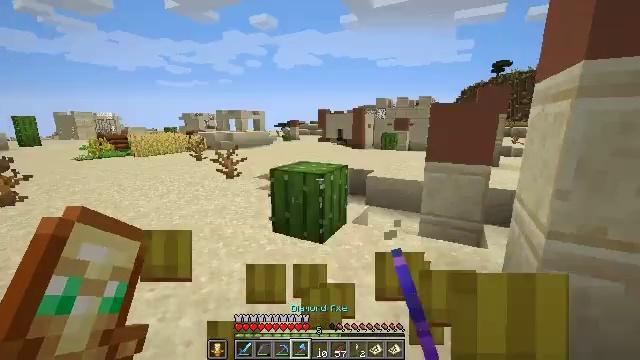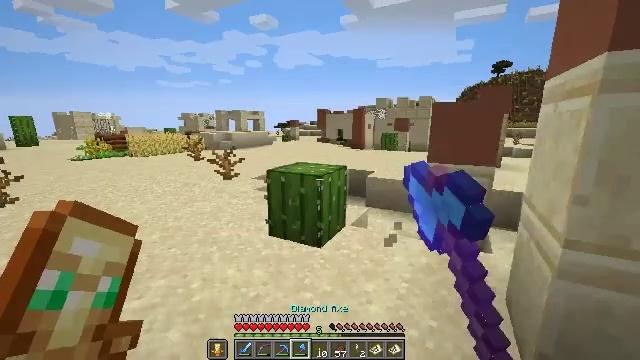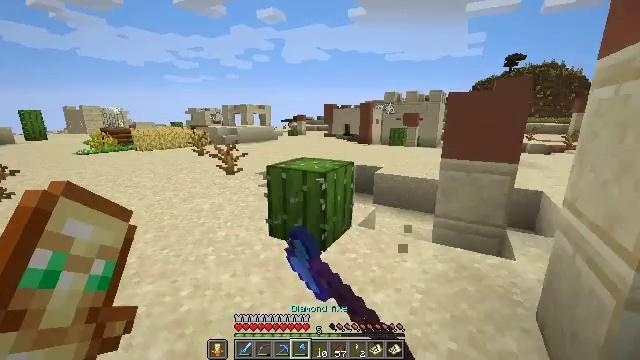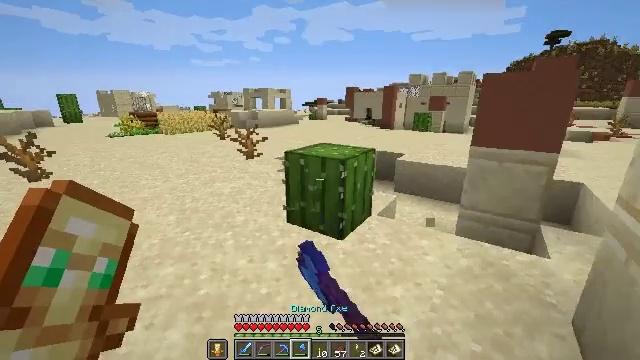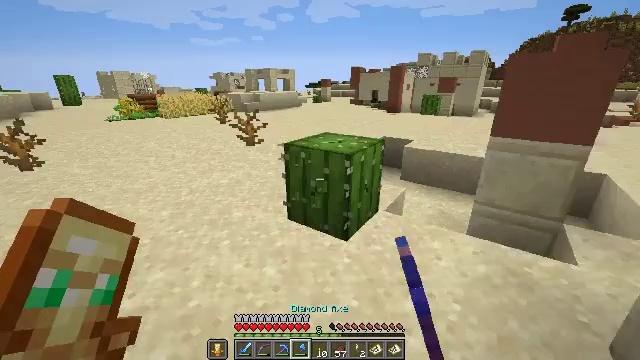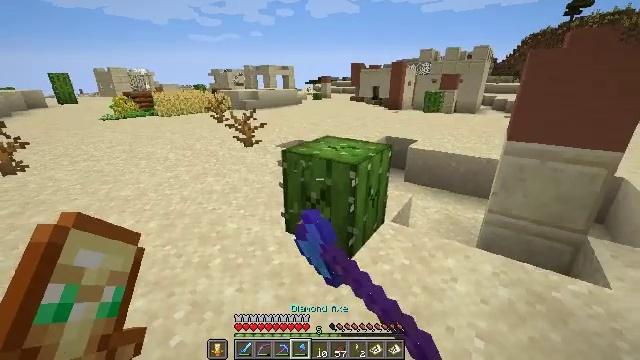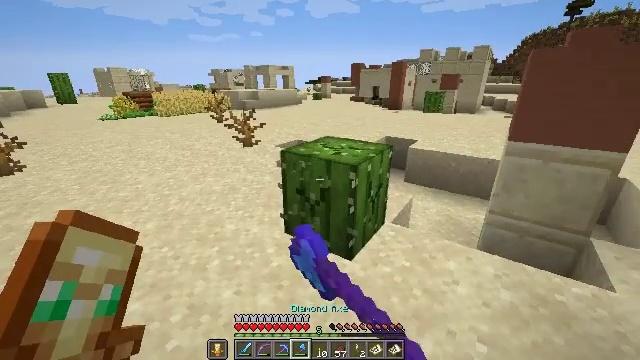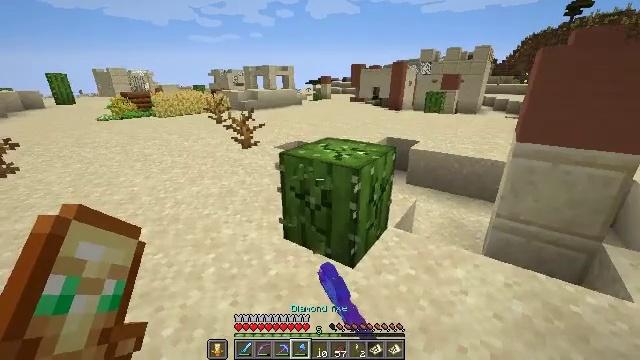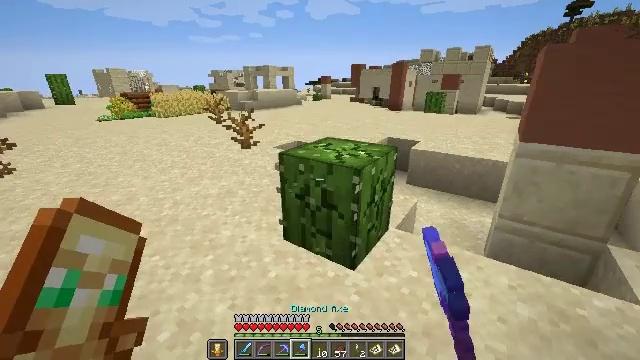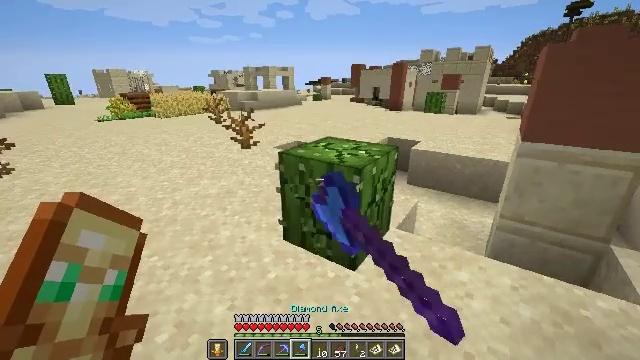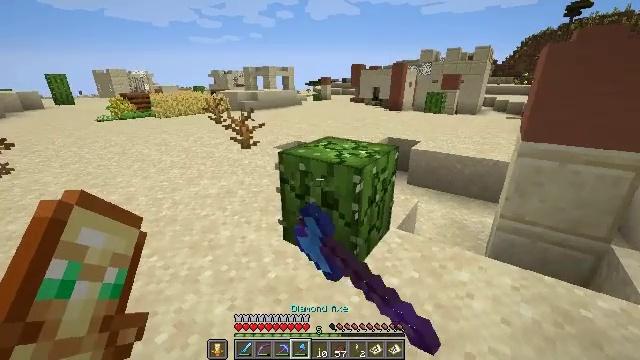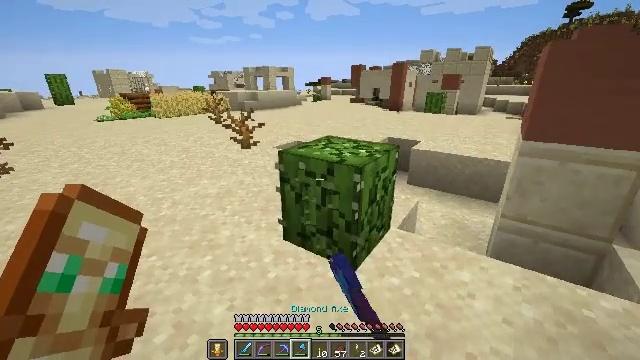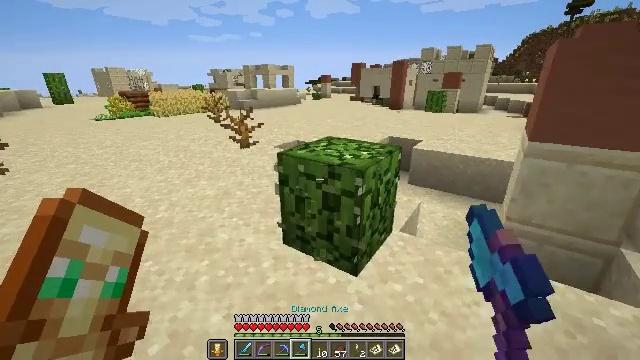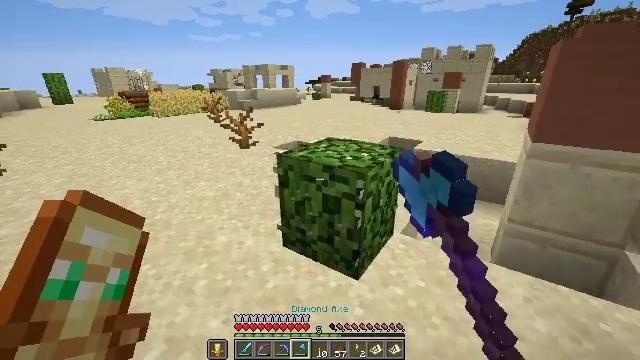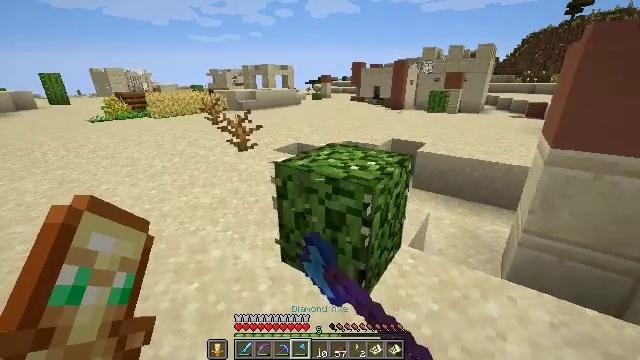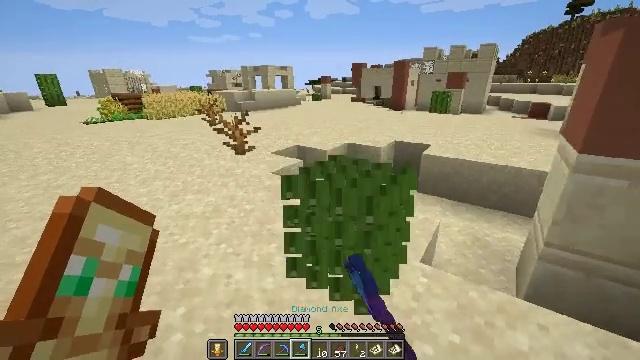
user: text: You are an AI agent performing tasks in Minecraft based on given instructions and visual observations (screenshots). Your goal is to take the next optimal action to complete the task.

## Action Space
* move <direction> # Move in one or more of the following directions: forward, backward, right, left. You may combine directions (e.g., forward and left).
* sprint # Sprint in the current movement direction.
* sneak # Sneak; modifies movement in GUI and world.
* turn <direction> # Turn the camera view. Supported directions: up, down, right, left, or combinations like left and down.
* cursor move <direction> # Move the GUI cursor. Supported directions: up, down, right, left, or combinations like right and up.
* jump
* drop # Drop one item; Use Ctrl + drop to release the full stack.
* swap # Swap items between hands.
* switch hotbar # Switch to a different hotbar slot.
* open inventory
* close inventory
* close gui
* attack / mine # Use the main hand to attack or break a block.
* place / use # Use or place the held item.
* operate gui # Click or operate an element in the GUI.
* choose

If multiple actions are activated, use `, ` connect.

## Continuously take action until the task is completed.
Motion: motion action
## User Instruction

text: Harvest the cactus plant.
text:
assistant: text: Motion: move forward, attack / mine
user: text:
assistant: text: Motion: move forward, turn left and down, attack / mine
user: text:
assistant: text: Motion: move forward, turn left and down, attack / mine
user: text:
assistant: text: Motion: move forward, turn down, attack / mine
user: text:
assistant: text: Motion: move forward, attack / mine
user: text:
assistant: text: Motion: attack / mine
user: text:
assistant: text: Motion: attack / mine
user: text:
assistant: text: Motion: attack / mine
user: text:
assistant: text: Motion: attack / mine
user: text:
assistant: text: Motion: attack / mine
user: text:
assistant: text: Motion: attack / mine
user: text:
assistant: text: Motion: move forward, attack / mine
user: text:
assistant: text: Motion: move forward, attack / mine
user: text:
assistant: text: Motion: move forward, attack / mine
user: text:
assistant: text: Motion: move forward, attack / mine
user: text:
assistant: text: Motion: move forward, turn right and down, attack / mine
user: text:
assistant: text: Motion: turn down, attack / mine
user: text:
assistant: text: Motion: attack / mine
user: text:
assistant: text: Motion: move forward, attack / mine
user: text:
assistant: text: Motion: move forward, turn up
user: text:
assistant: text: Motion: move forward, turn up
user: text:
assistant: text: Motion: move forward
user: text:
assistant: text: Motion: move forward and move right, turn up
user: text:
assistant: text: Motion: move forward and move right, turn left and up
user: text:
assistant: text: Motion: move forward and move right, turn left
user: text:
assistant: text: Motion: move forward and move left, turn left and down
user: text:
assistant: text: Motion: move forward and move left, turn left and up
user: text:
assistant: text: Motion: move forward and move left
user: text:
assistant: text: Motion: move forward
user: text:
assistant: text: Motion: move forward, turn right and down